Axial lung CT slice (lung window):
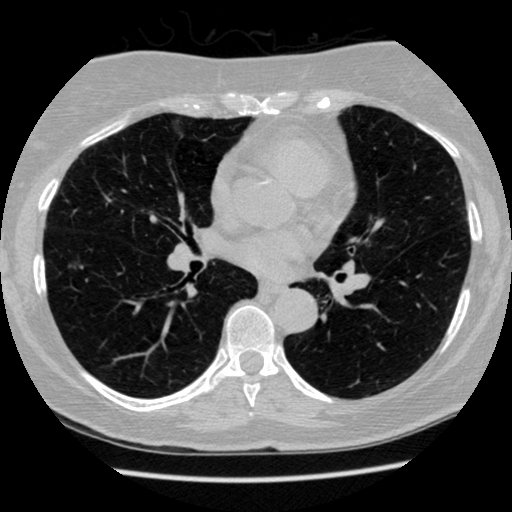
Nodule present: no